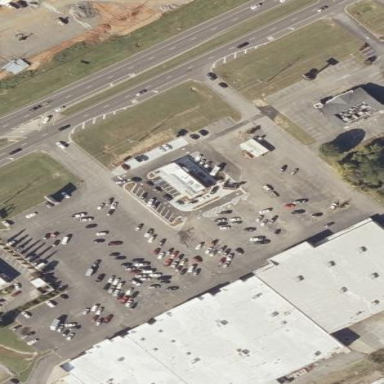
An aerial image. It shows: Retail area.